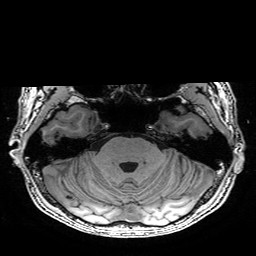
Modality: T1w
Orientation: coronal
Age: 25
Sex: male
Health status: healthy
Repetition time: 2.53 s
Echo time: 0.0034 s